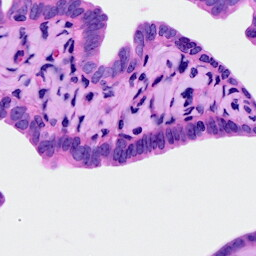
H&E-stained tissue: Ovarian